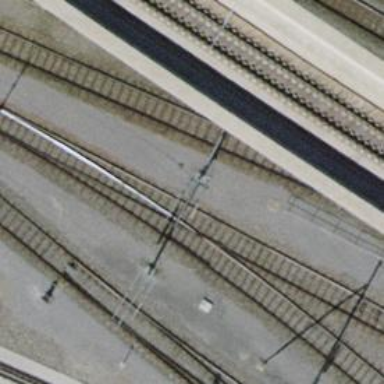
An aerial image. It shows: Single-track electrified railway yard with contact line electrification.